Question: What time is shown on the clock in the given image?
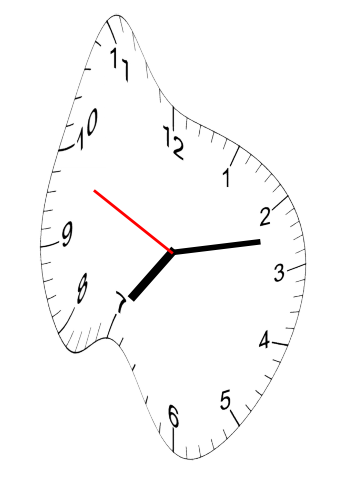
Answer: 07:12:49